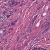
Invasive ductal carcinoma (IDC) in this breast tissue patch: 1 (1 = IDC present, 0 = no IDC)